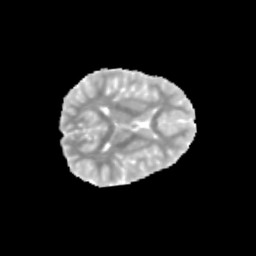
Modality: MD
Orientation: axial
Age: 12
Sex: female
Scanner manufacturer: siemens
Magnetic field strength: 3 T
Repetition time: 3.8 s
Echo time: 0.07 s